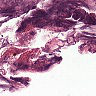
Metastatic tissue present: no